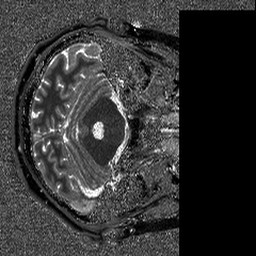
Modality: T1map
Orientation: axial
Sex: male